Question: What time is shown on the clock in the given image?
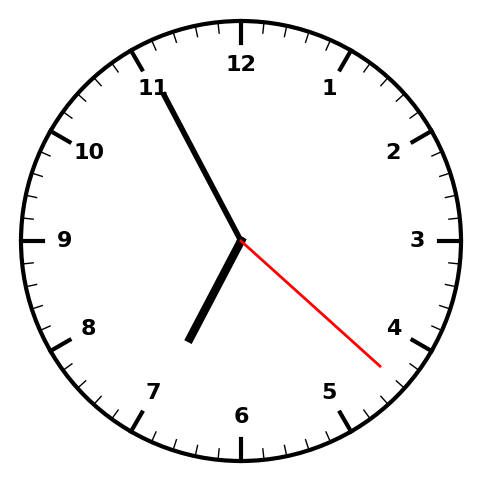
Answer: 06:55:22